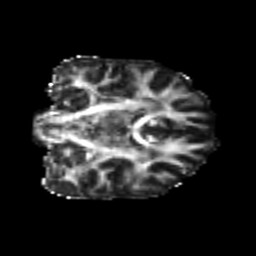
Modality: FA
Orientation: coronal
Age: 24
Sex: female
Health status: healthy
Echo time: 0.074 s